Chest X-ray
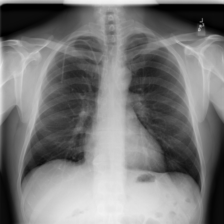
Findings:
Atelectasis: negative
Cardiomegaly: negative
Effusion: negative
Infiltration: negative
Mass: negative
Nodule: negative
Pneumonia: negative
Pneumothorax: negative
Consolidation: negative
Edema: negative
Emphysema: negative
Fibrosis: negative
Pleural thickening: negative
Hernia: negative